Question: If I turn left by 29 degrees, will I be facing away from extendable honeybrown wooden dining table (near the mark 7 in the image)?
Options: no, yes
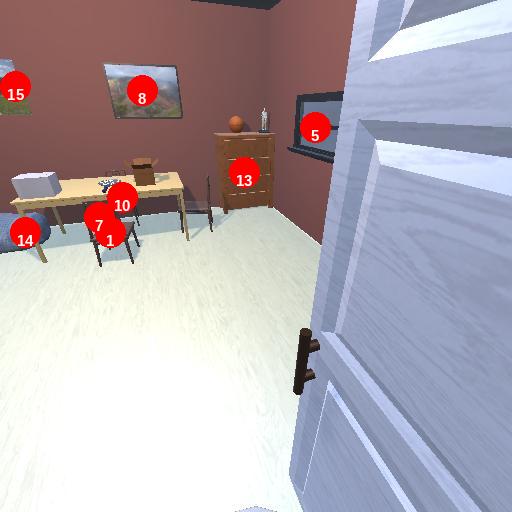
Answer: no